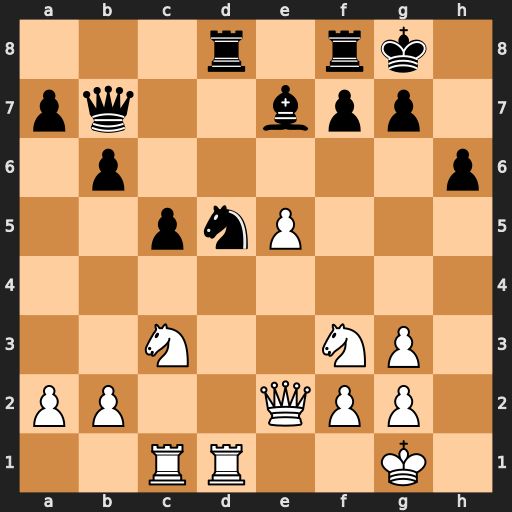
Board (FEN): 3r1rk1/pq2bpp1/1p5p/2pnP3/8/2N2NP1/PP2QPP1/2RR2K1
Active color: w
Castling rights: -
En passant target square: -
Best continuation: Qe4 Nxc3 Qxb7